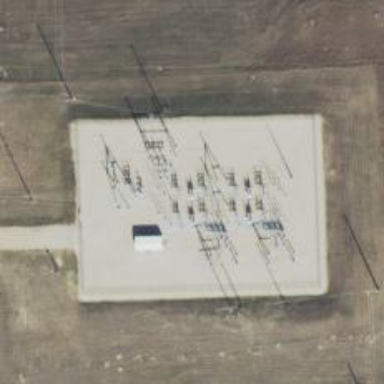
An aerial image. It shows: Switch used for power control.